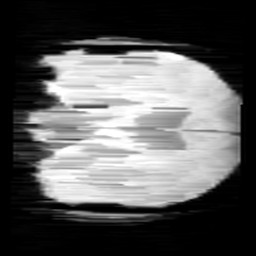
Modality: minIP
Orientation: coronal
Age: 13
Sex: female
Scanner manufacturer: siemens
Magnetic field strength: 3 T
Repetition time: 0.027 s
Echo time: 0.02 s